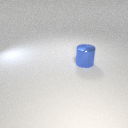
large blue metal cylinder